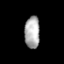
Tissue: prostate
Cell type: Fibroblasts
Senescence score: 0.7137
Nuclear area (px): 474
Mean DAPI intensity: 173.797